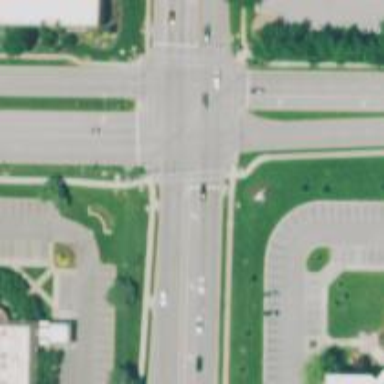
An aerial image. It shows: Marked crossing on the road.